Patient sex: M
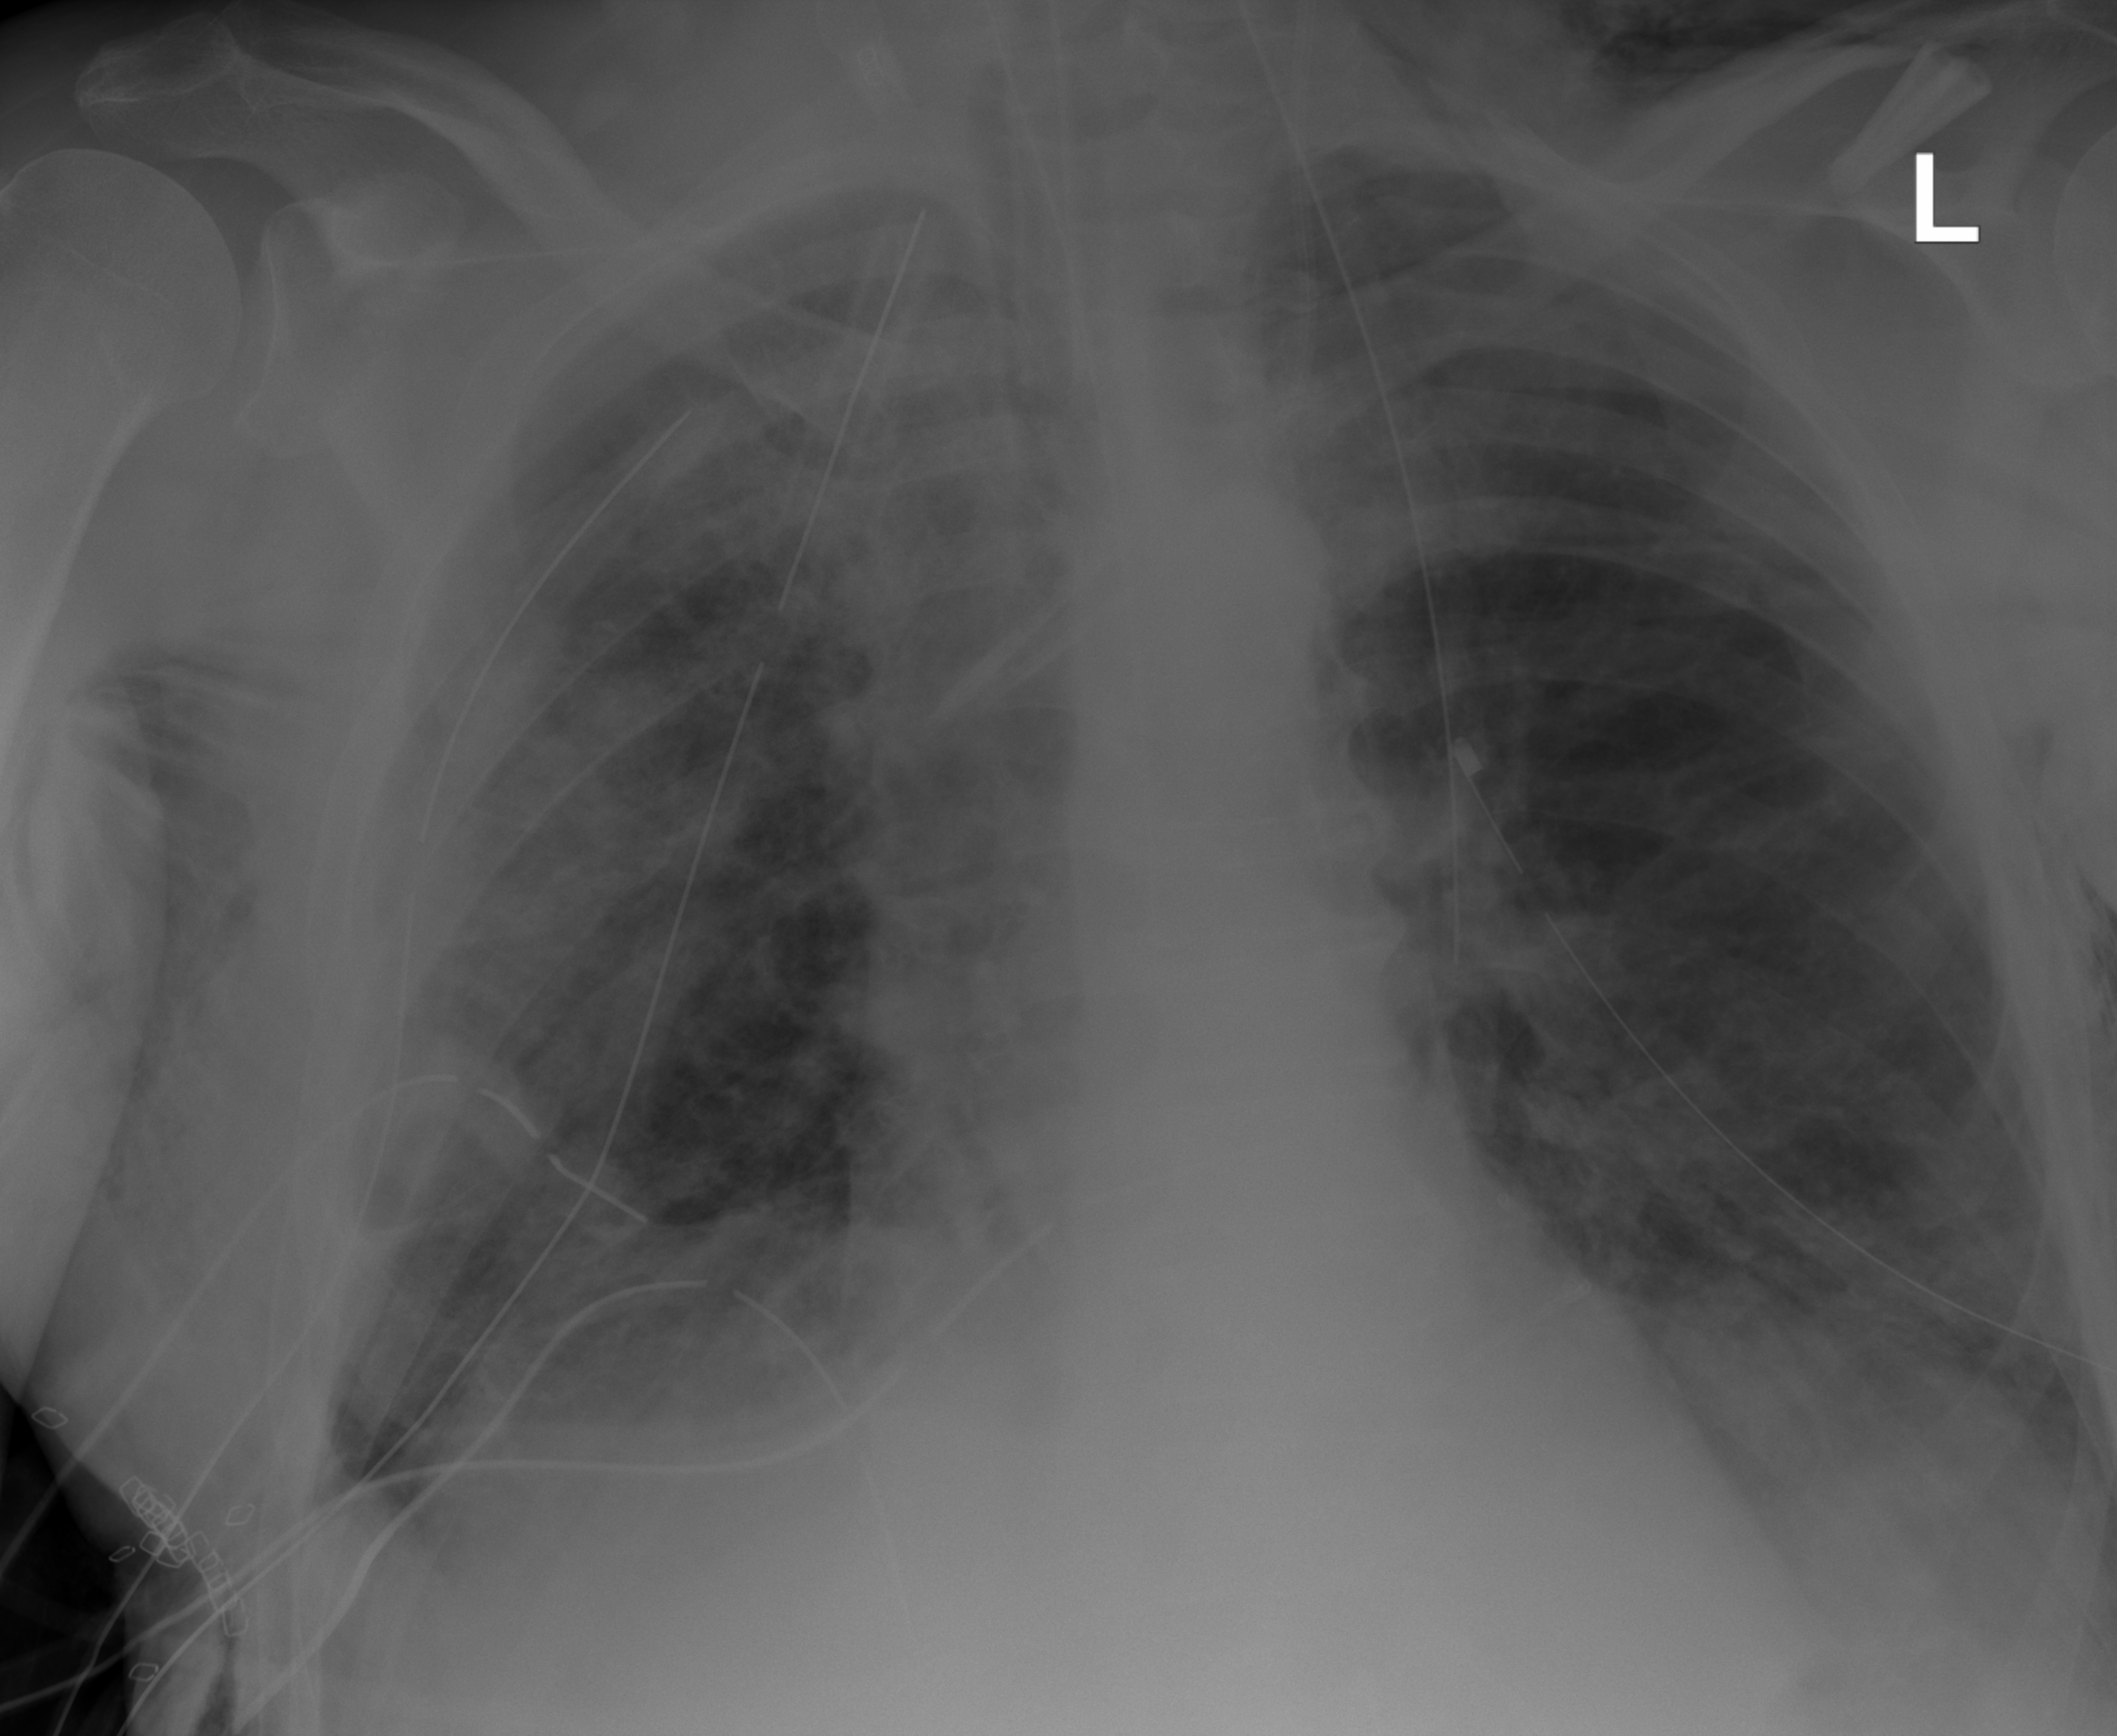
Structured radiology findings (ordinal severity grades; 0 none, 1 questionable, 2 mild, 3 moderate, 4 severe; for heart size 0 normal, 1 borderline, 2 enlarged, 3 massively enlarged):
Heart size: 1
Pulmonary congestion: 0
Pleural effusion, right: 2
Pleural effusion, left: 2
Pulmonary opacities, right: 3
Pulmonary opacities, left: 2
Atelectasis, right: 2
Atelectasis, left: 0